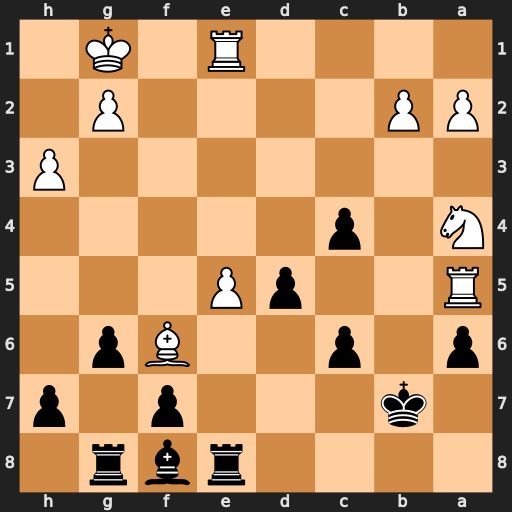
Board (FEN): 4rbr1/1k3p1p/p1p2Bp1/R2pP3/N1p5/7P/PP4P1/4R1K1
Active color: b
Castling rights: -
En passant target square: -
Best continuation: Bb4 Rxd5 cxd5